A time-domain waveform of one vibration snapshot from a rolling-element bearing is shown. Classify the bearing condition as one of: normal, inner_race, outer_race, ball.
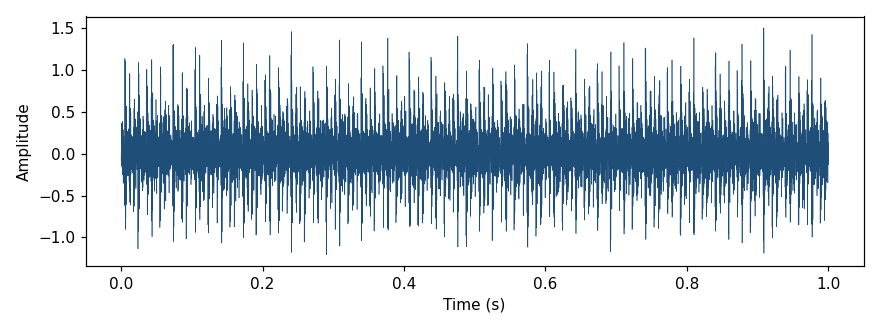
Answer: inner_race